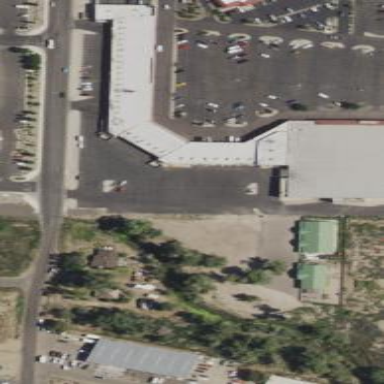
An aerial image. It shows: Retail building.